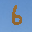
Label: 6